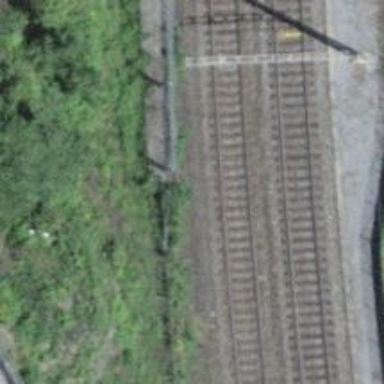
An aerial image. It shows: Railway track with contact line for electrification.